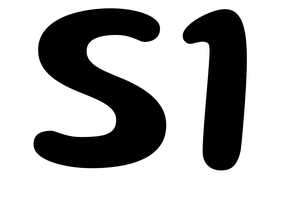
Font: Gluten_Medium